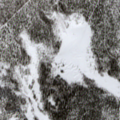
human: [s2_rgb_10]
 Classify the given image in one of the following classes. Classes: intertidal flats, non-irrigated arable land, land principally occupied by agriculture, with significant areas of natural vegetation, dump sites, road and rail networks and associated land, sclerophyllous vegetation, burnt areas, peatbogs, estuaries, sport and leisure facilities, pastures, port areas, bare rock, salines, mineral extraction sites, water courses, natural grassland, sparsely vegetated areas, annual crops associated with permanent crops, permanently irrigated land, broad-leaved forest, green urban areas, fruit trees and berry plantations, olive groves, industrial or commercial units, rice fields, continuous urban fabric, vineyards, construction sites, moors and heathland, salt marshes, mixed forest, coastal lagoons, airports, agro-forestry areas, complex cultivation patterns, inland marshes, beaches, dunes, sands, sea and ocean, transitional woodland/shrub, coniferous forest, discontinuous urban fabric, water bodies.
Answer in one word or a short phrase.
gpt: mixed forest, peatbogs